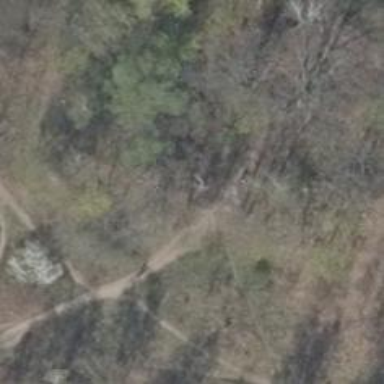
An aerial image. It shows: Dirt path.